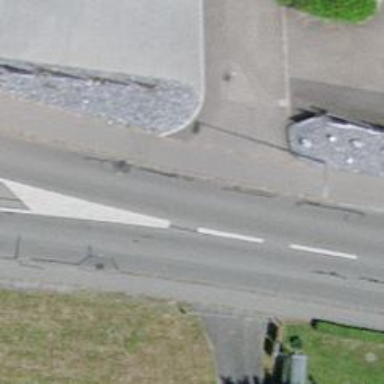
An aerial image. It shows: Secondary road with asphalt surface. It has designated cycle lane on the left side.